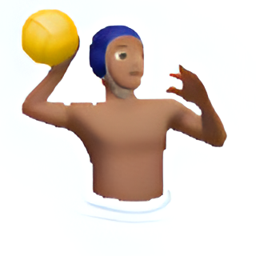
Name: man playing water polo type 4
Emoji: 🤽🏽‍♂️
Group: People & Body
Sub-group: person-sport